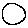
Label: circle